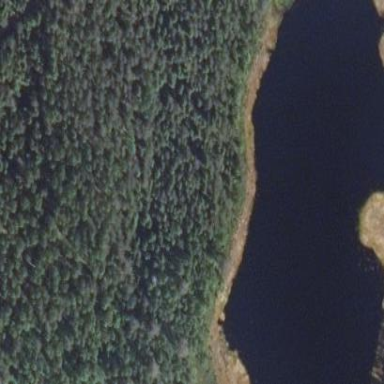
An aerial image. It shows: Beautiful lake surrounded by nature.